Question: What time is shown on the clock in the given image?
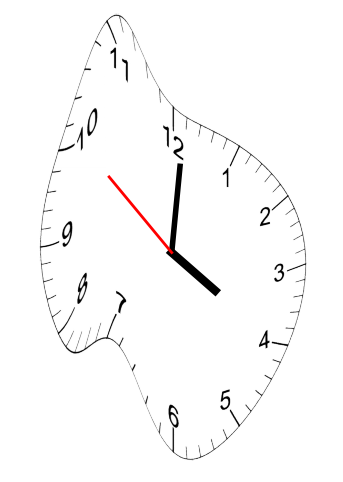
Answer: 04:00:51